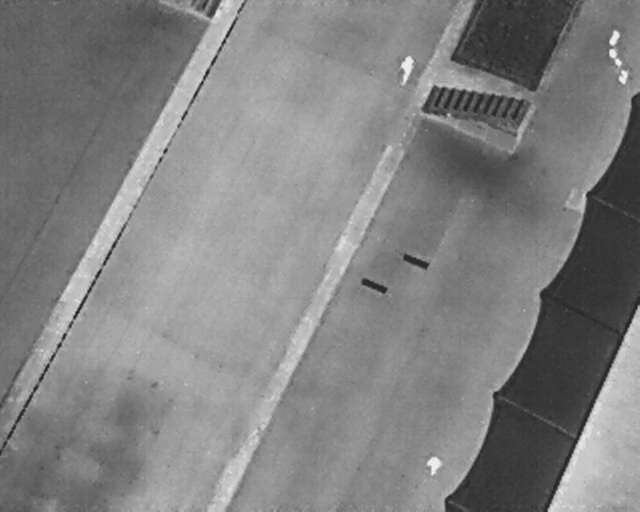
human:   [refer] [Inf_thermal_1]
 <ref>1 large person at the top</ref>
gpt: <box>[[60, 12, 65, 15, 12]]</box>